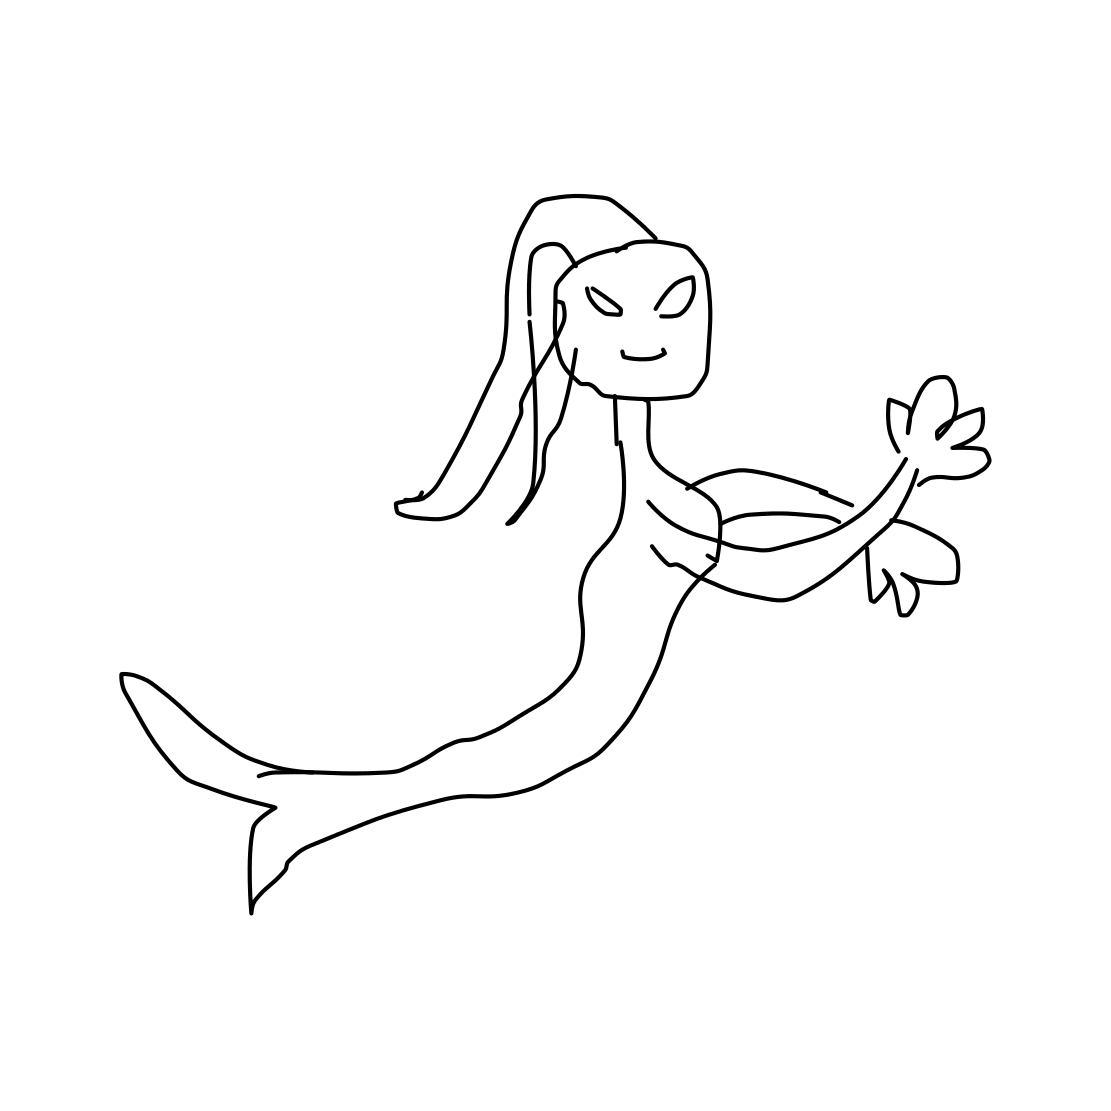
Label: mermaid